Question: My query has a join, and it looks like it's using two indexes which makes it more complicated. I'm not sure if I can improve on this, but I thought I'd ask.
The query produces a list of records with similar keywords the record being queried.
Here's my query.
'''
SELECT match_keywords.padid,
COUNT(match_keywords.word) AS matching_words
FROM keywords current_program_keywords
INNER JOIN keywords match_keywords
ON match_keywords.word = current_program_keywords.word
WHERE match_keywords.word IS NOT NULL
AND current_program_keywords.padid = 25695
GROUP BY match_keywords.padid
ORDER BY matching_words DESC
LIMIT 0, 11
'''
The EXPLAIN

Word is varchar(40).
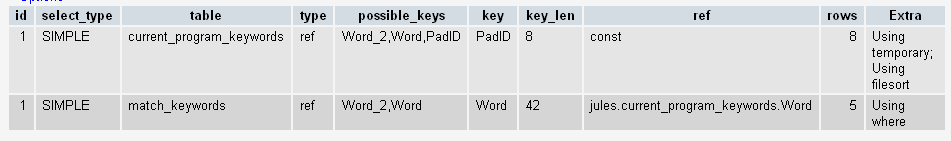
Answer: You can start by trying to remove the IS NOT NULL test, which is implicitly removed by COUNT on the field. It also looks like you would want to omit 25695 from 'match_keywords', otherwise 25695 (or other) would surely show up as the "best" match within your 11 row limit?
'''
SELECT match_keywords.padid,
COUNT(match_keywords.word) AS matching_words
FROM keywords current_program_keywords
INNER JOIN keywords match_keywords
ON match_keywords.word = current_program_keywords.word
WHERE current_program_keywords.padid = 25695
GROUP BY match_keywords.padid
ORDER BY matching_words DESC
LIMIT 0, 11
'''
Next, consider how you would do it as a person.
- - 'padid + word'- -
With your list of 3 separate single-column indexes, the first two steps (both involve only 2 columns) will always have to jump from index back to data to get the other column. Covering indexes may help here - create two composite indexes to test
'''
create index ix_keyword_pw on keyword(padid, word);
create index ix_keyword_wp on keyword(word, padid);
'''
With these composite indexes in place, you can remove the single-column indexes on 'padid' and 'word' since they are covered by these two.
Note: You always have to temper SELECT performance against
- -